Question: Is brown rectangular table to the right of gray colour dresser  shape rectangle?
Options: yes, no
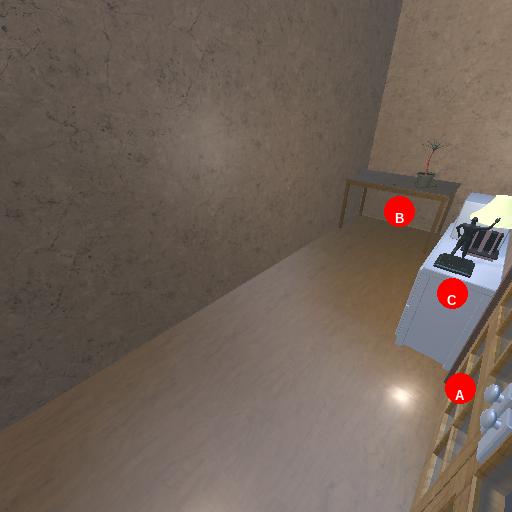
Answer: yes